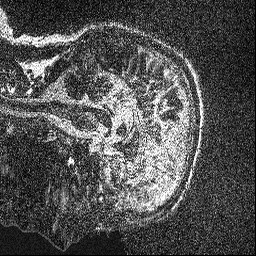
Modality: MP2RAGE
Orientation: sagittal
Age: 41
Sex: male
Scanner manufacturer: siemens
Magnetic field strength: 3 T
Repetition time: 5 s
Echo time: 0.00298 s